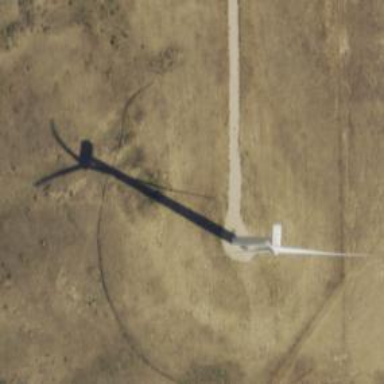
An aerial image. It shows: Wind generator powered by horizontal-axis wind turbine.